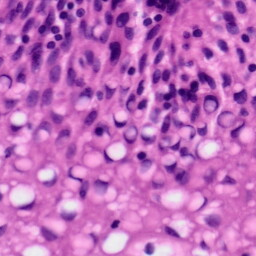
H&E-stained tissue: Tonsil